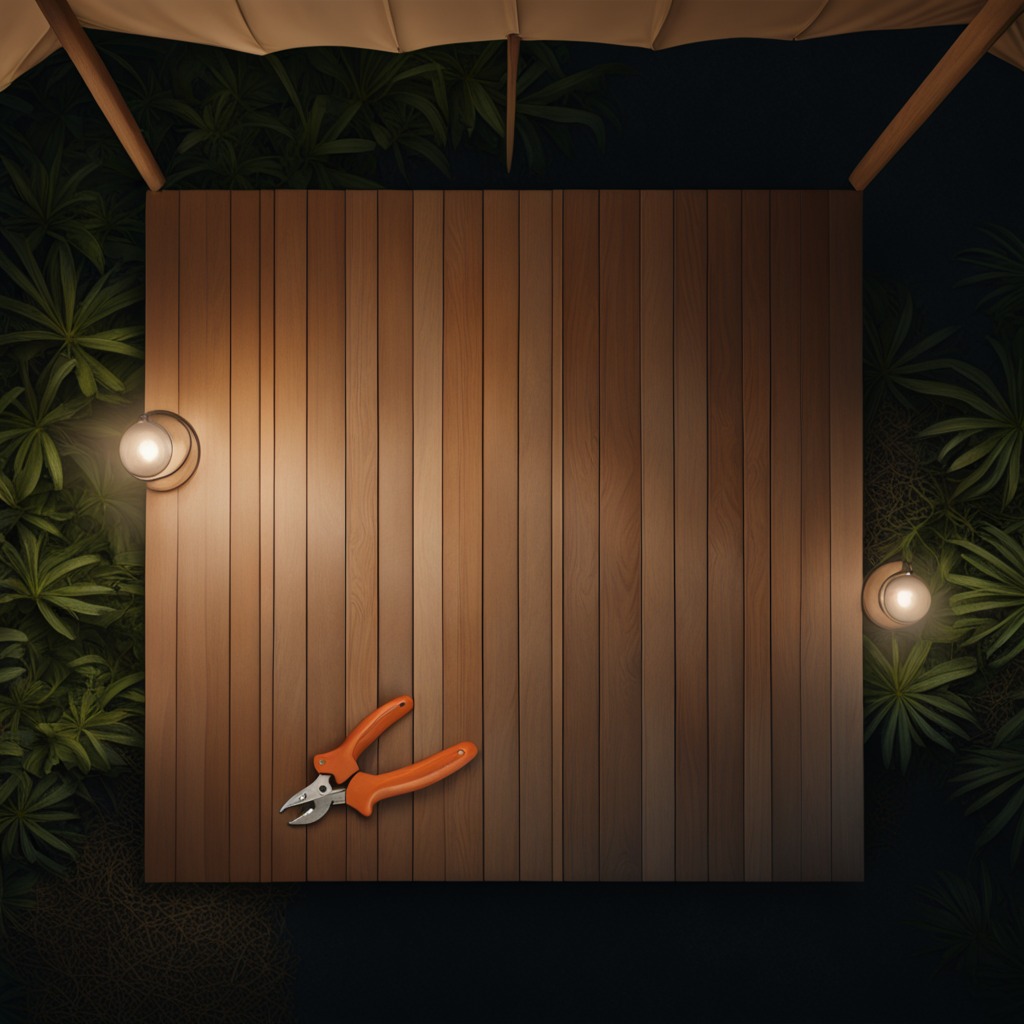
A plier lies on the wooden table inside a jungle field workshop tent at night.